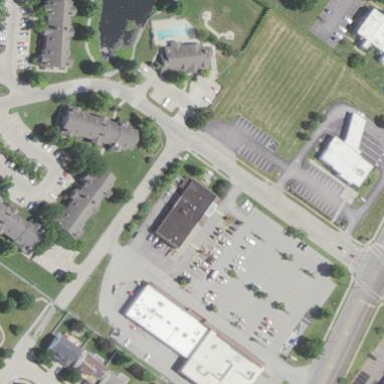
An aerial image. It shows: Retail area.